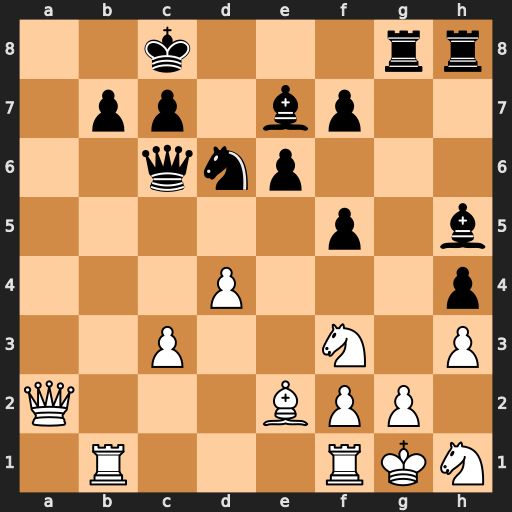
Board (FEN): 2k3rr/1pp1bp2/2qnp3/5p1b/3P3p/2P2N1P/Q3BPP1/1R3RKN
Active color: w
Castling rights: -
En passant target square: -
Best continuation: Qa8+ Kd7 Ne5#